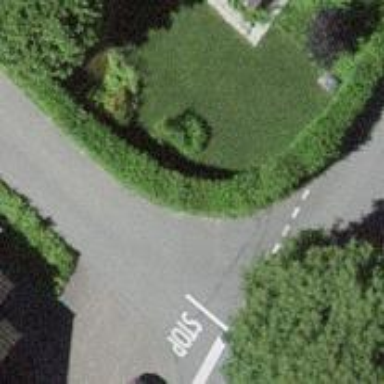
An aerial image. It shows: Hedge acting as barrier.